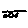
Label: fish